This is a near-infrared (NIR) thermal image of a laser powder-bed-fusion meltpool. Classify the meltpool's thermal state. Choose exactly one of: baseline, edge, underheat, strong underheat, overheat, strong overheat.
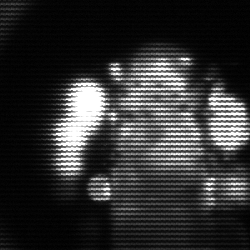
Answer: strong underheat